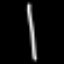
Label: line